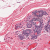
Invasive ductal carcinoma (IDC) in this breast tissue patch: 0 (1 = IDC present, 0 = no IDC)